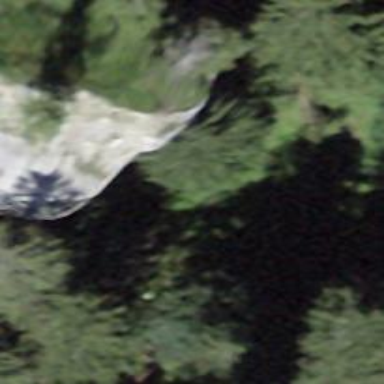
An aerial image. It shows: Natural cliff.